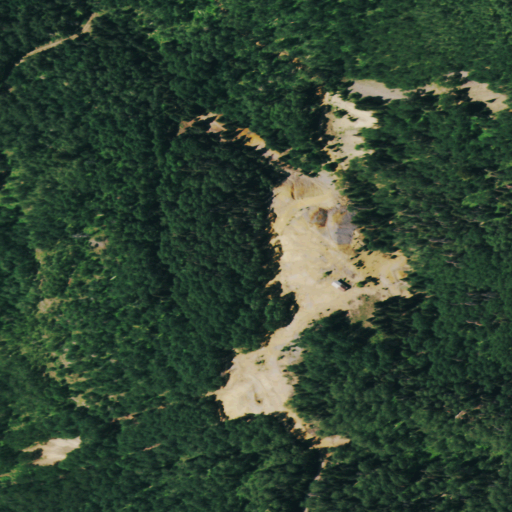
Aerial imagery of slope(s) in Colorado named CHC Hill containing deciduous forest, mixed forest, and evergreen forest